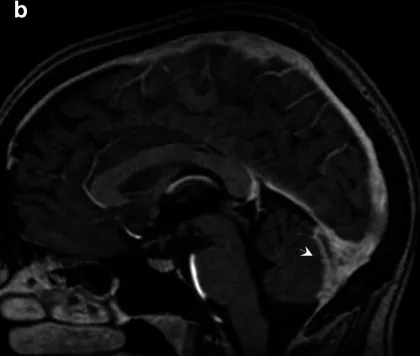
(b) Contrast-enhanced T1WI reveals a decrease in pachymeningeal enhancement (arrow). . T2WI: T2-weighted imaging; FLAIR: fluid-attenuated inversion recovery; T1WI: T1-weighted imaging.
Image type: radiology (mri)